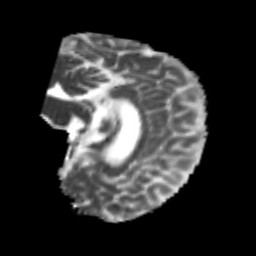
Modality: MD
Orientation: sagittal
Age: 23
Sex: female
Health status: healthy
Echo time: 0.074 s